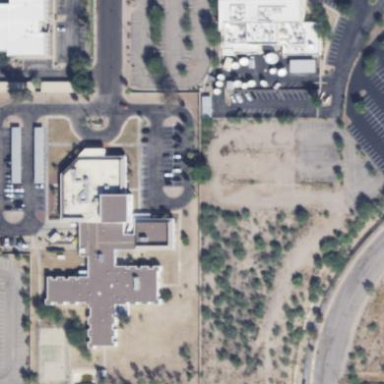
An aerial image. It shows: Healthcare facility identified as hospital.